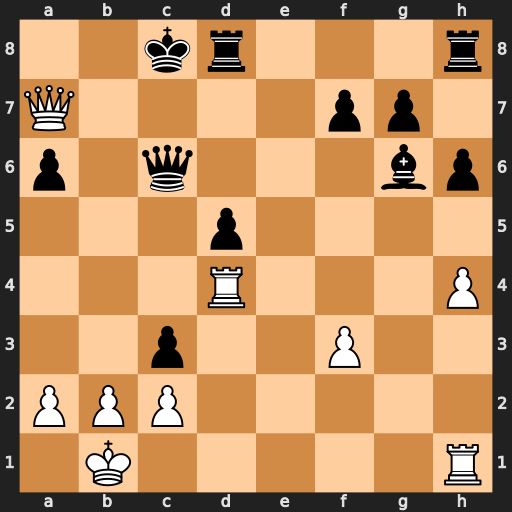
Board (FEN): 2kr3r/Q4pp1/p1q3bp/3p4/3R3P/2p2P2/PPP5/1K5R
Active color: w
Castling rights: -
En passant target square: -
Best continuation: Rb4 Qc7 Qxa6+ Kd7 Rb7